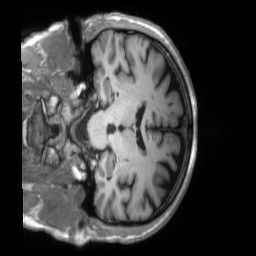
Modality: T1w
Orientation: coronal
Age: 55
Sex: male
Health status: ill
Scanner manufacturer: siemens
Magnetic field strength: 3 T
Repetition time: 2.2 s
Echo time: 0.00157 s